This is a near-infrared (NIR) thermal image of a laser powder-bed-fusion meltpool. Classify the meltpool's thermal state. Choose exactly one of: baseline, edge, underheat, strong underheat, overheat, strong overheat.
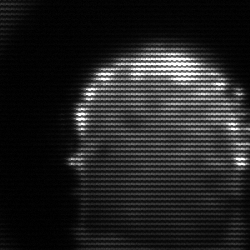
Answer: baseline